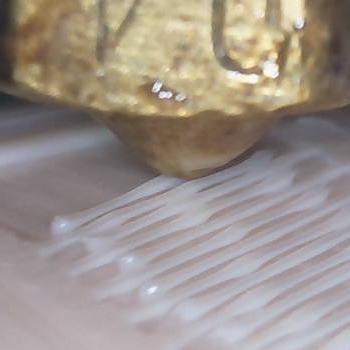
Flow rate: 39%